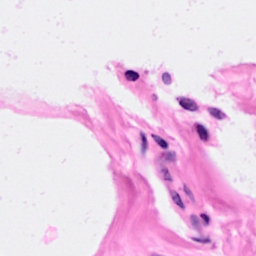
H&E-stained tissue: Breast